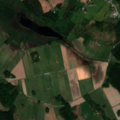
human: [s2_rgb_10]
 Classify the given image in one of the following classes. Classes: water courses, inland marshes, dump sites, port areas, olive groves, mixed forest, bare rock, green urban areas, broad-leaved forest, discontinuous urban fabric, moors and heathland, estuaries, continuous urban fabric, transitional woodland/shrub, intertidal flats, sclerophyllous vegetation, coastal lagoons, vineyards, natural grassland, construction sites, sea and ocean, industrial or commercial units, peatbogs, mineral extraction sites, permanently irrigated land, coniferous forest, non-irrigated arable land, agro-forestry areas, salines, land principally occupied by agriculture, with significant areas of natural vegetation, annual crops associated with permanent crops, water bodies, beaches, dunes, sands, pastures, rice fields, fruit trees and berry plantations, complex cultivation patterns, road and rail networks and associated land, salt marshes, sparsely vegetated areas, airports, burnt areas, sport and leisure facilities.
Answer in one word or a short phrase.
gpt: non-irrigated arable land, land principally occupied by agriculture, with significant areas of natural vegetation, coniferous forest, mixed forest